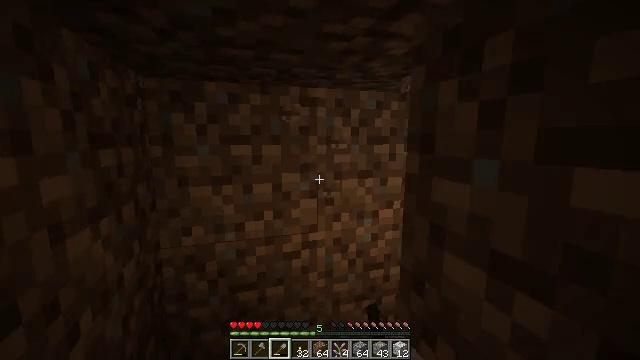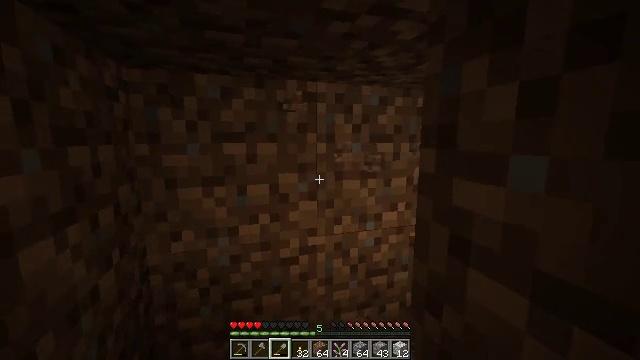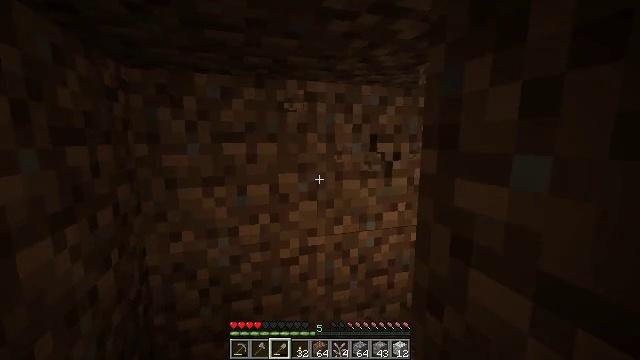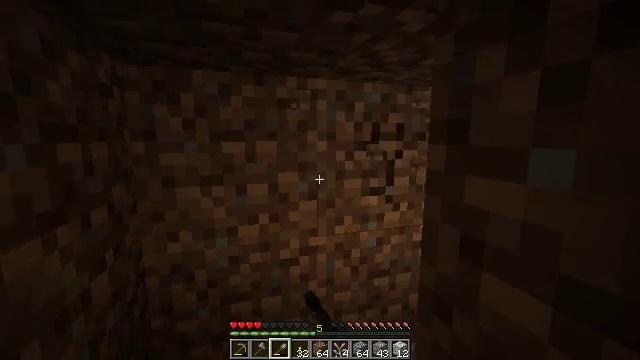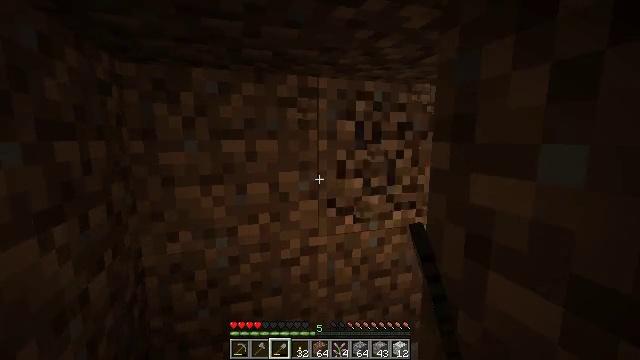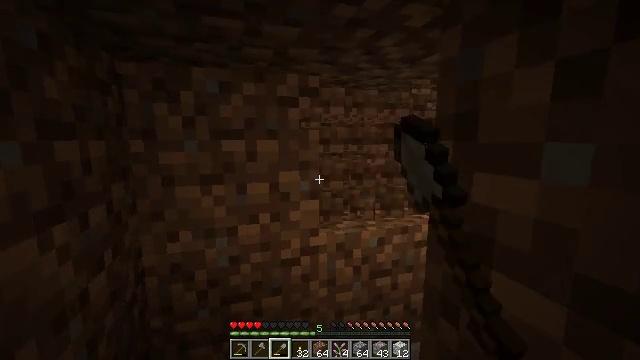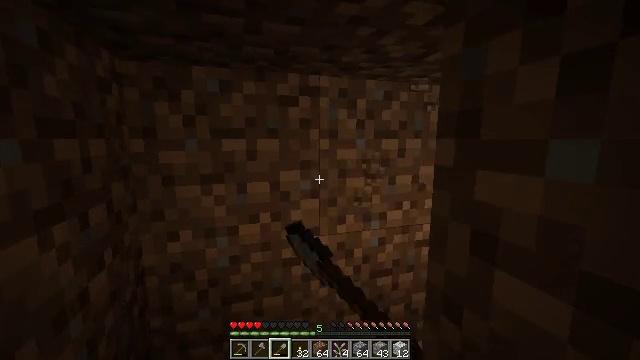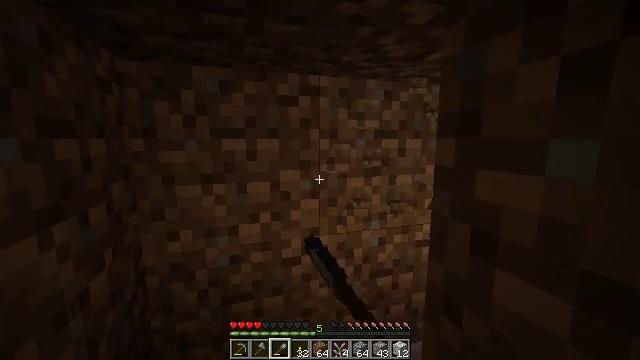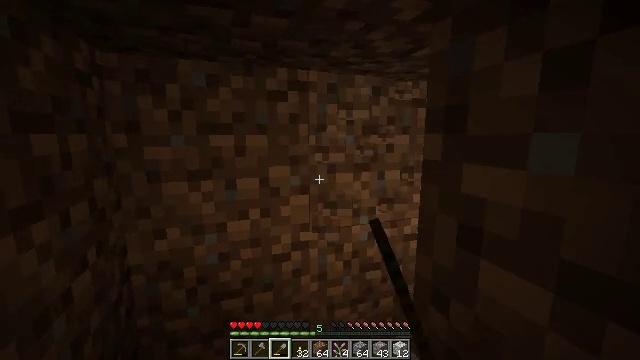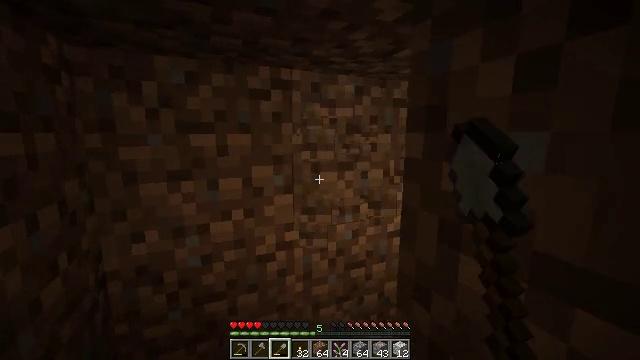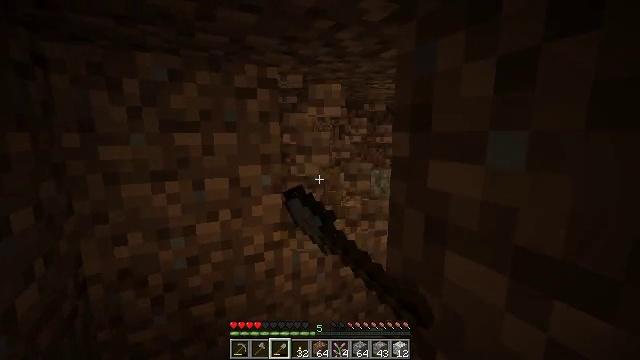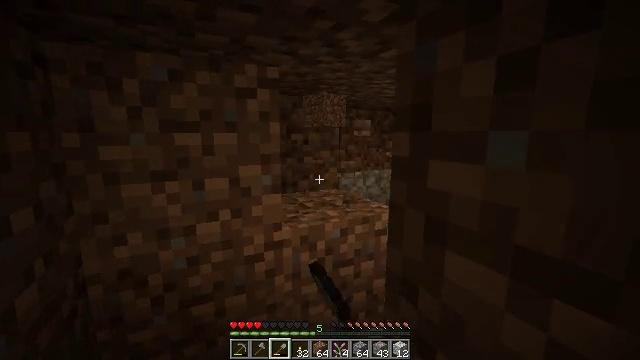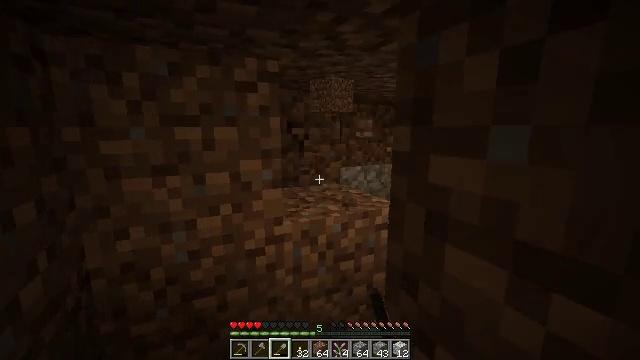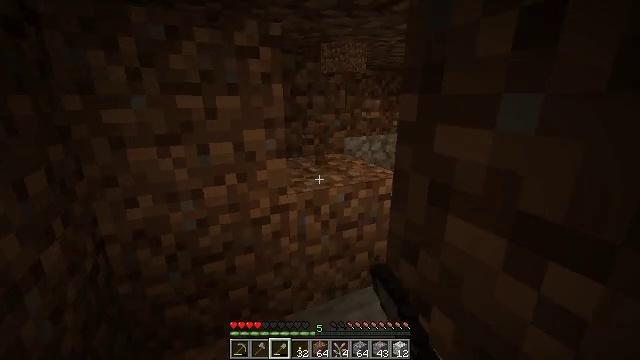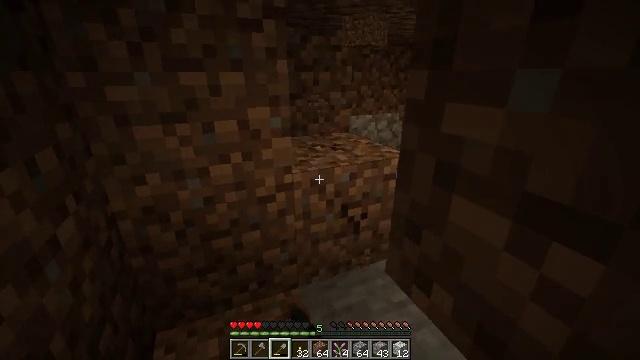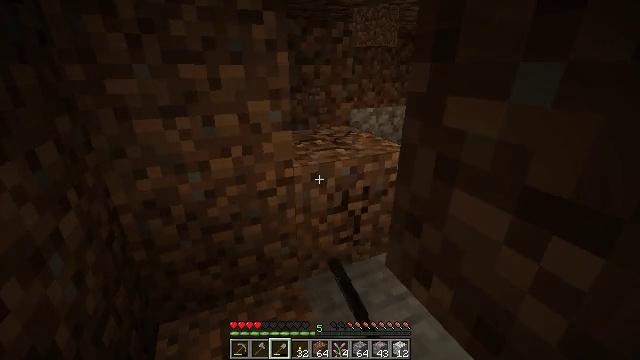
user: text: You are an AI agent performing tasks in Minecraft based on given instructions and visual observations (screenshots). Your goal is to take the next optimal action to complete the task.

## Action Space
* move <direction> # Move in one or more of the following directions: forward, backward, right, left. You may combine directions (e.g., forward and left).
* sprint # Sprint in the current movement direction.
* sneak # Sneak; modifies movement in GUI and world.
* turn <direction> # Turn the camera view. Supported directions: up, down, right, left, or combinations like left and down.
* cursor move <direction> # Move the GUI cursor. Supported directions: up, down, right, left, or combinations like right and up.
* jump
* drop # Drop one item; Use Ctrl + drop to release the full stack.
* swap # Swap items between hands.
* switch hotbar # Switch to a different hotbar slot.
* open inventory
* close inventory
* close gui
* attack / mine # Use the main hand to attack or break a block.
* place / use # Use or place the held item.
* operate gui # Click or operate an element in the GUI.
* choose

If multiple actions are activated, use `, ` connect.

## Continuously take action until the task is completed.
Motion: motion action
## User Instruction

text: Mine dirt from the ground.
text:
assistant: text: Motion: attack / mine
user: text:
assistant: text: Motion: attack / mine
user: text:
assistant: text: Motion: attack / mine
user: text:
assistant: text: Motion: attack / mine
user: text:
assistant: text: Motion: attack / mine
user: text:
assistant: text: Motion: attack / mine
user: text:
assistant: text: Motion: attack / mine
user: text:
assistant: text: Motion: turn right, attack / mine
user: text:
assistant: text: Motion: turn right, attack / mine
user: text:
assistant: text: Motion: turn right, attack / mine
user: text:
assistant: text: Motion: attack / mine
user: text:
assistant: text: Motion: turn down, attack / mine
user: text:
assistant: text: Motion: turn down, attack / mine
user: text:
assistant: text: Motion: turn left and down, attack / mine
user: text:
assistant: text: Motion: turn down, attack / mine
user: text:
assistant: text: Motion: attack / mine
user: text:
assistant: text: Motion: attack / mine
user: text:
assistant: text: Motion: attack / mine
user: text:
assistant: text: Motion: attack / mine
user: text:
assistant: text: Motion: attack / mine
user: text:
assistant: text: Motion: attack / mine
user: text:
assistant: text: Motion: attack / mine
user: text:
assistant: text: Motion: attack / mine
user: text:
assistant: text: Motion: turn left and up, attack / mine
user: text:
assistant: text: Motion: turn left, attack / mine
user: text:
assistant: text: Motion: turn left, attack / mine
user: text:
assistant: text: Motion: attack / mine
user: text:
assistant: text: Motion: attack / mine
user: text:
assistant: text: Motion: attack / mine
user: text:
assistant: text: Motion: attack / mine